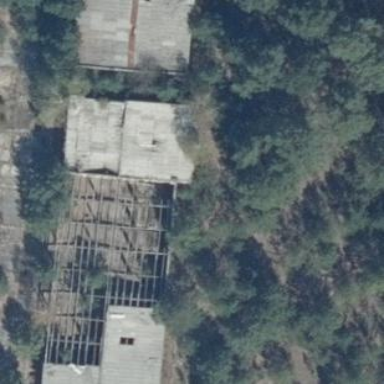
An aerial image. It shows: Historic ruins of building.